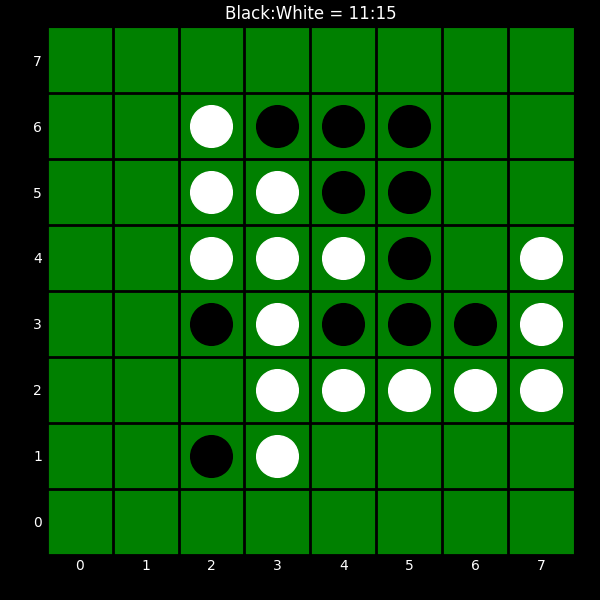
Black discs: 11
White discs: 15